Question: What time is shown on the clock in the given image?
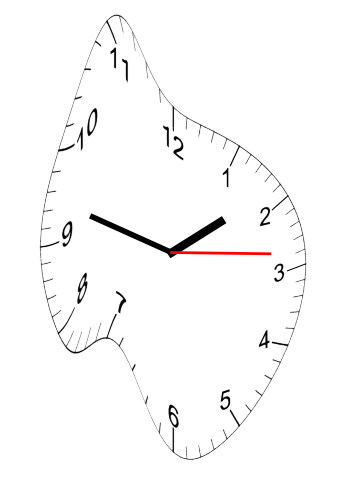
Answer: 01:47:14